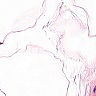
Metastatic tissue present: no